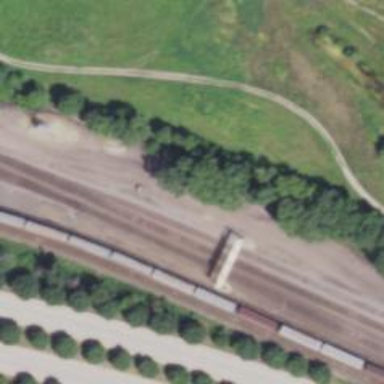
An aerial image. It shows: Railway signal.